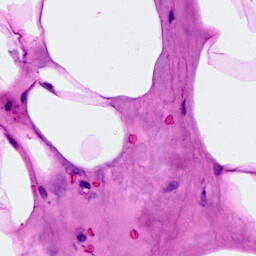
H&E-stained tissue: Breast